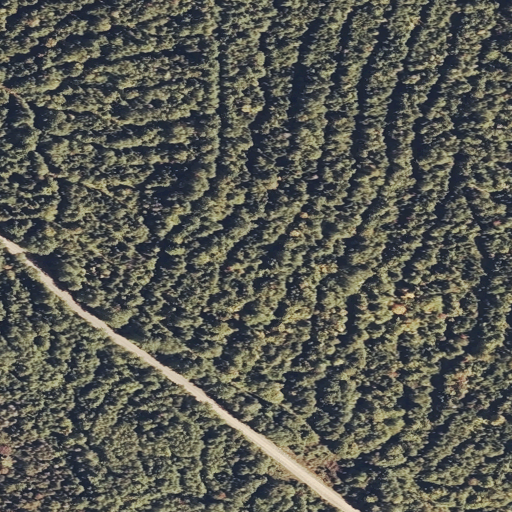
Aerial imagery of ridge(s) in Maine named Kirkland Ridge containing mixed forest, evergreen forest, and woody wetlands